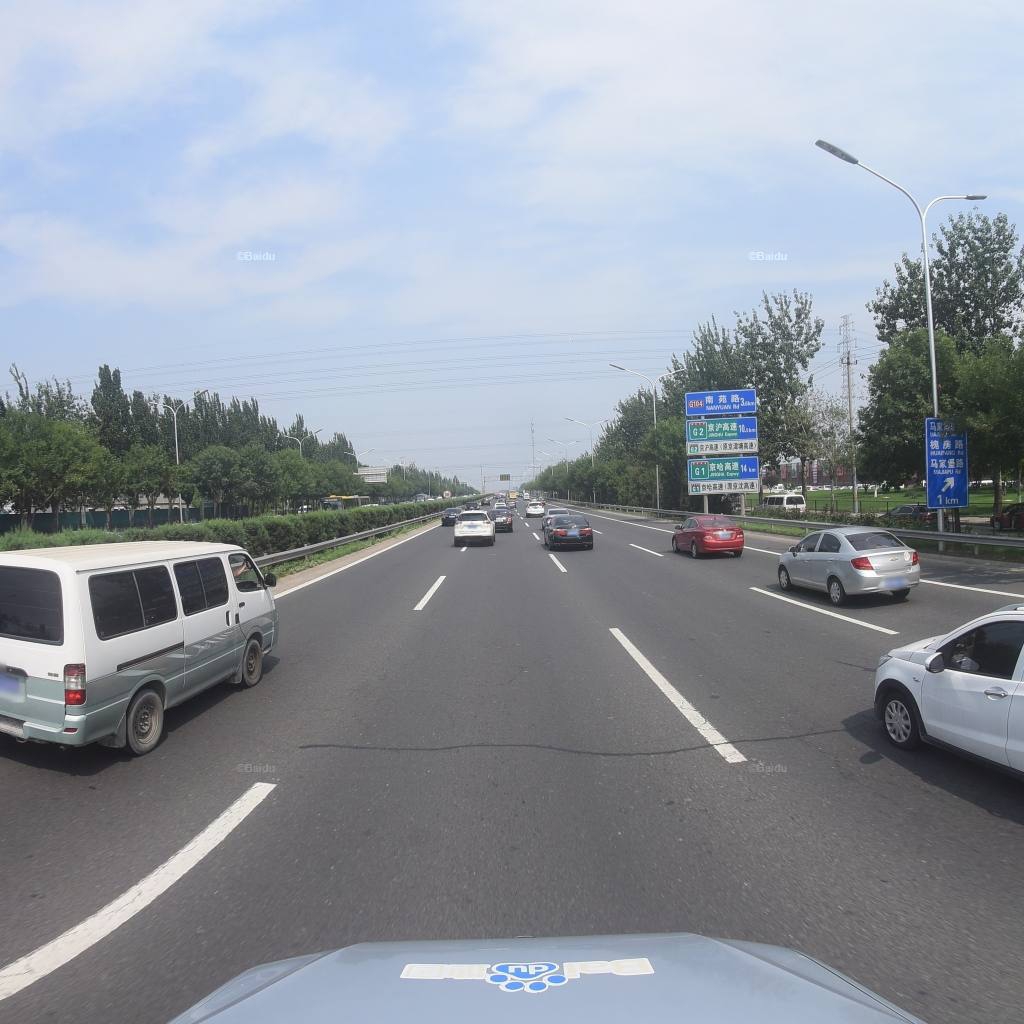
Region: Fengtai
Road damage annotations: longitudinal patch, transverse patch